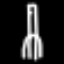
Label: fork